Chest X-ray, PA view. Patient: 86 years old, sex F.
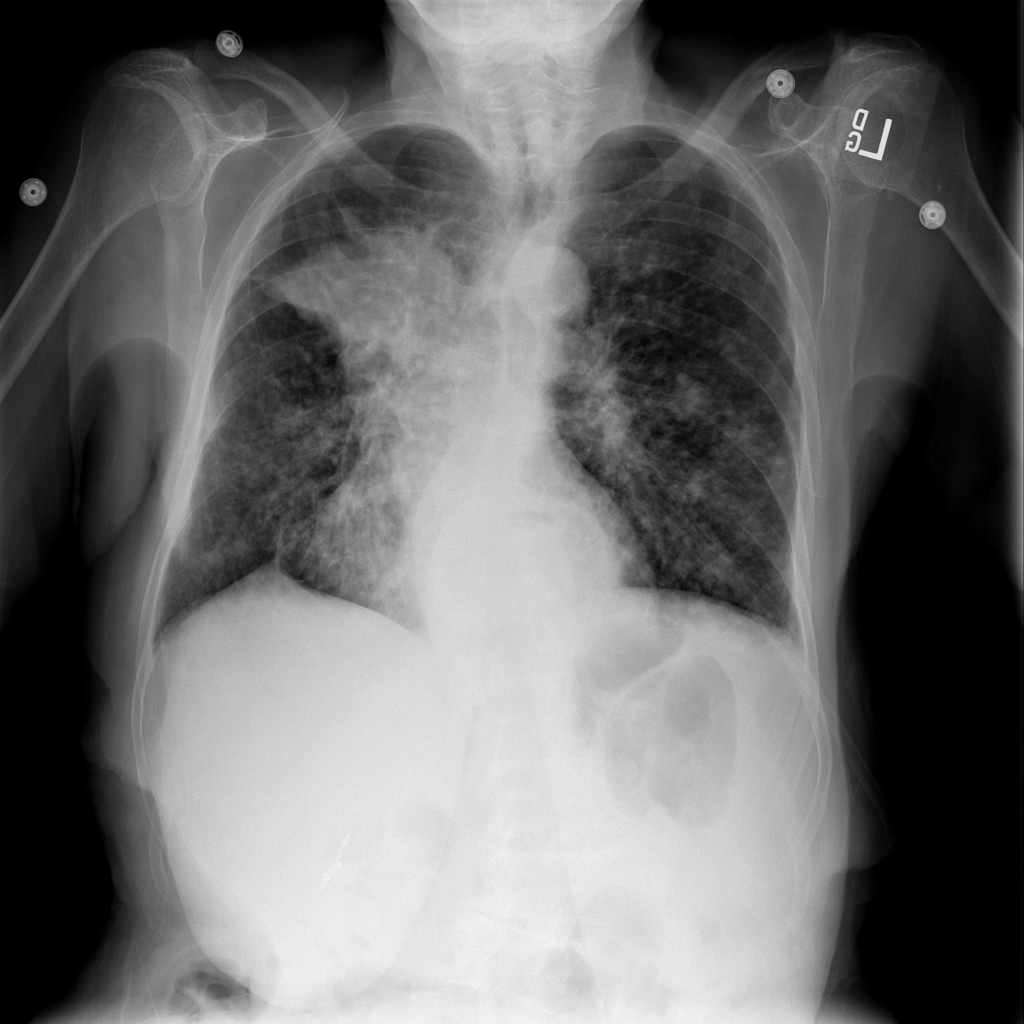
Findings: Hernia